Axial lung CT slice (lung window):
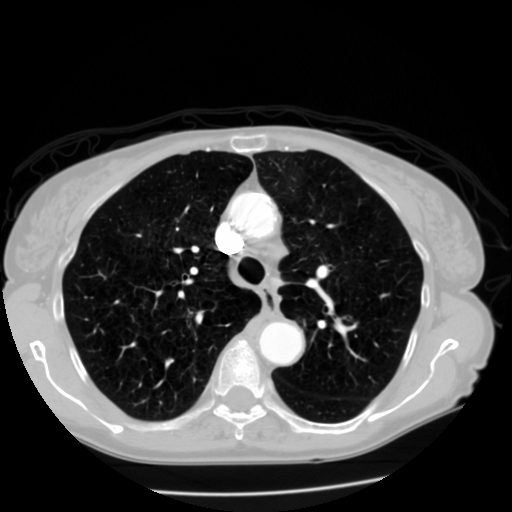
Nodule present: no